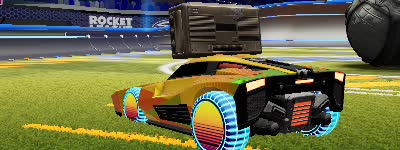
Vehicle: breakout